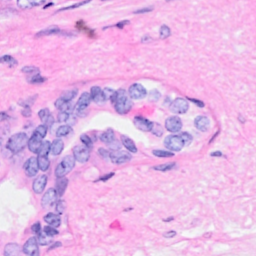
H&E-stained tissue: Breast